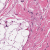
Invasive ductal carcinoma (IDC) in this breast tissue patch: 0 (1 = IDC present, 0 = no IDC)